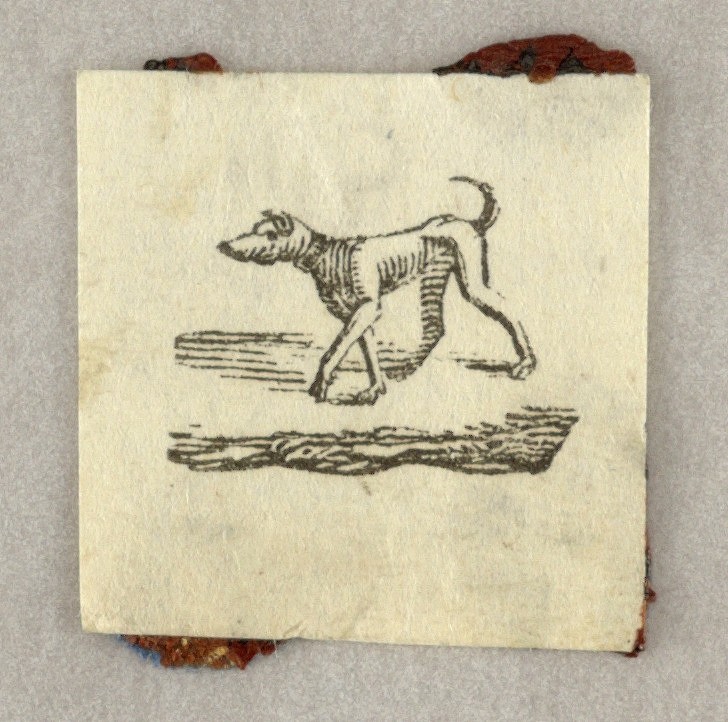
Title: Wood engraving. Vignette.
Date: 1800–1830
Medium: Engraving and etching
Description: A dog walking toward left.